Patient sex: F
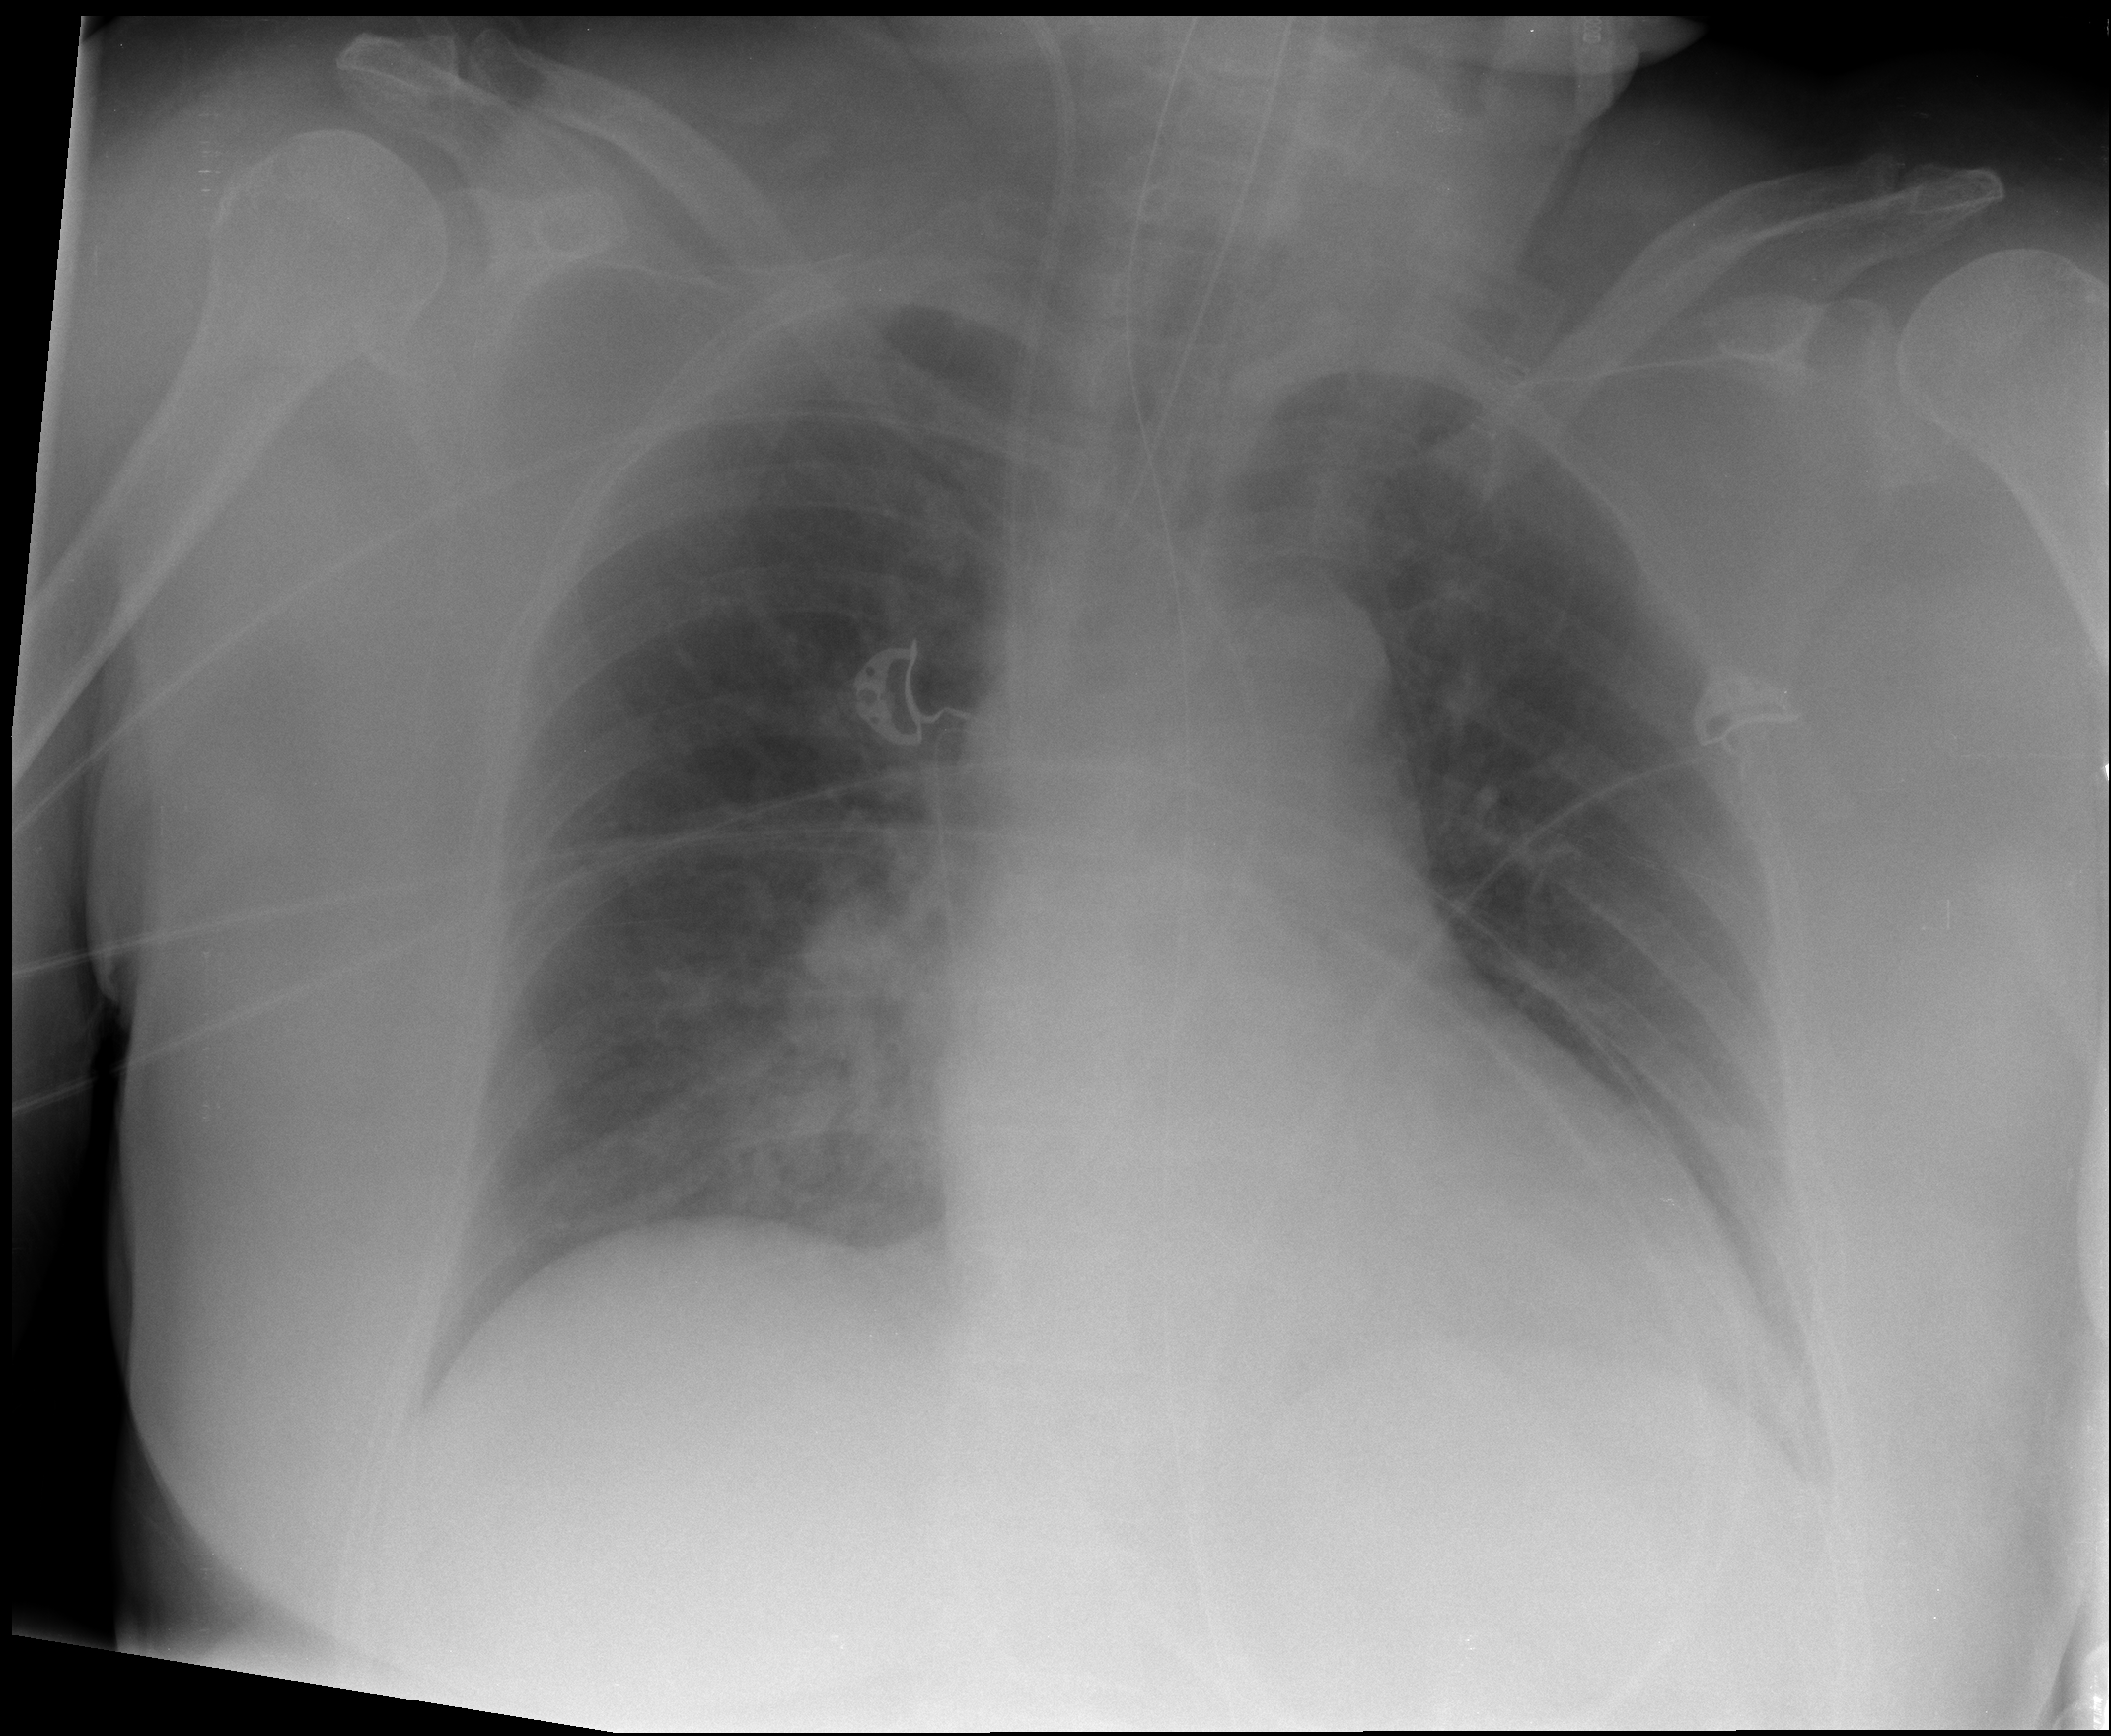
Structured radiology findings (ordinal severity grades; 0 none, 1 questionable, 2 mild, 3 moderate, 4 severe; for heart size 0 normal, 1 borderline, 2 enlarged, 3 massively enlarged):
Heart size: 1
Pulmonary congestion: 1
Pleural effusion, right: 0
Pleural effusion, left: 0
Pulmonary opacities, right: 2
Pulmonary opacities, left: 0
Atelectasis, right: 0
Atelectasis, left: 0